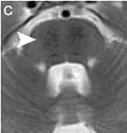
Patient 1 brain MRI revealing the characteristic ARSACS findings. Bilateral hypointense stripes in pons (arrowheads). T2.
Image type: radiology (mri)